Interaction volume radius: 10 \u00c5
Interaction volume height: 30 \u00c5
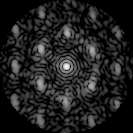
Disorder parameter: 0.5706